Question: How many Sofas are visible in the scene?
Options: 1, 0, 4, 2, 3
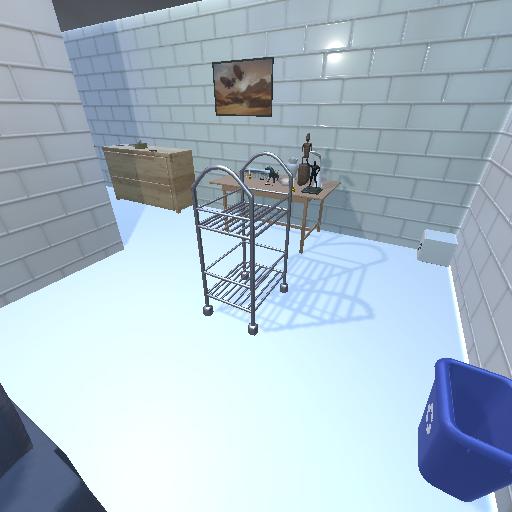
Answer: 1